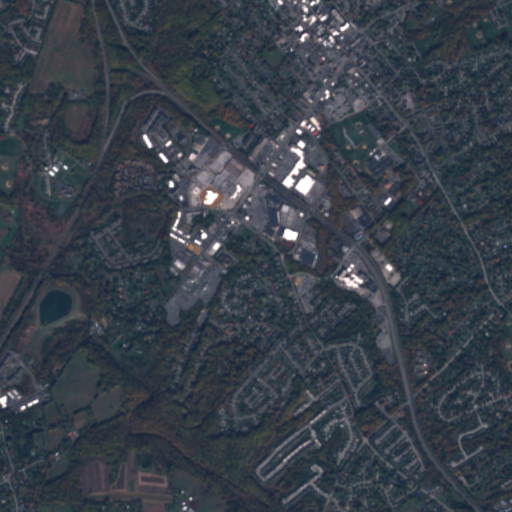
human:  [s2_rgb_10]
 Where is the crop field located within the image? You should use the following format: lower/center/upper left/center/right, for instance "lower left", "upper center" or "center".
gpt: The crop field is located in the lower of the image.
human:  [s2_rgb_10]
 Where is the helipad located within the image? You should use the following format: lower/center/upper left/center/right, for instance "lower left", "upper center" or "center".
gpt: The helipad is located in the center right of the image.
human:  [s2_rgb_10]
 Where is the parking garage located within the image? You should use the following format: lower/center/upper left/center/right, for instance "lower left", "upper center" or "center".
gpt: The parking garage is located in the upper right of the image.
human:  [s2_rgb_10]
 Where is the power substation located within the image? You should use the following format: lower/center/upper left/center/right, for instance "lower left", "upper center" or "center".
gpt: The power substation is located in the center of the image.
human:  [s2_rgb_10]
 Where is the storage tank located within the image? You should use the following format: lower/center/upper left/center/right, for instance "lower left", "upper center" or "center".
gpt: The storage tank is located in the center left of the image.
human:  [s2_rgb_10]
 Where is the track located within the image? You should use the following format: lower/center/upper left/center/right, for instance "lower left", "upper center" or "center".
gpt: The track is located in the upper right of the image.
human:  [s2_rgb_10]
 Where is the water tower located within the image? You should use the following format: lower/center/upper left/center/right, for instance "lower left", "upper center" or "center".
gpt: The water tower is located in the upper center of the image.
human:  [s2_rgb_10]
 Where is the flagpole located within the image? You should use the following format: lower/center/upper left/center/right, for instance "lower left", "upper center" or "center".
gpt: The flagpole is located in the upper of the image.
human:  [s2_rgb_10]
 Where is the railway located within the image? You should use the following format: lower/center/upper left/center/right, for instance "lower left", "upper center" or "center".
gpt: The railway is located in the upper center of the image.
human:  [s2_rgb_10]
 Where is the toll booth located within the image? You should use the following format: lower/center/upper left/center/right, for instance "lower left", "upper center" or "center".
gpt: The toll booth is located in the center left of the image.
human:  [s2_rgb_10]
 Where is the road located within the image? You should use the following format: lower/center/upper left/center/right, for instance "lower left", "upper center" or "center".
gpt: There is no road in the image.